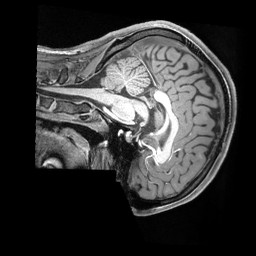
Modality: T1w
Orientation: sagittal
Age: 25
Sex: female
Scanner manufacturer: siemens
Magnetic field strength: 3 T
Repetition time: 2.4 s
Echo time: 0.00226 s